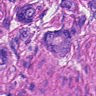
Metastatic tissue present: yes